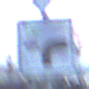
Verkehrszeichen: VerlaufVorfahrtsstrasse9
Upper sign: Vorfahrtsstrasse
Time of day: Dawn
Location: Outdoor (Urban)
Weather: Clear
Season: NotSpecified
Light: Natural